CT reconstruction: convct
Segmentation target: spine
Patient: F, age 69
Metal implant: no
Axial slice:
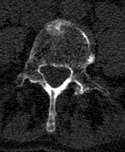
Sagittal slice:
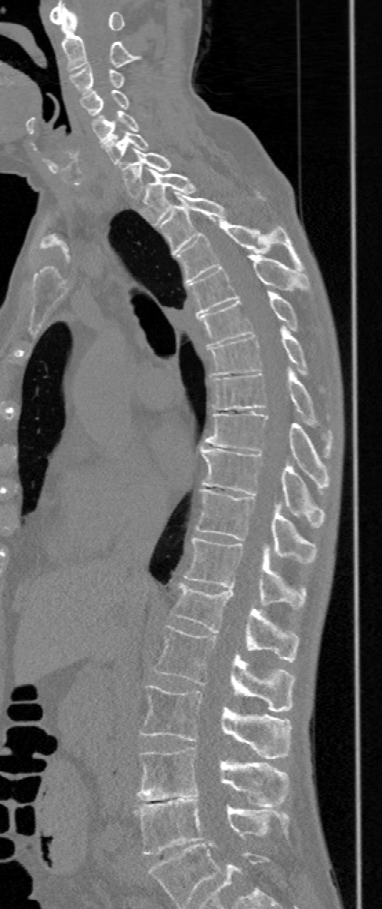